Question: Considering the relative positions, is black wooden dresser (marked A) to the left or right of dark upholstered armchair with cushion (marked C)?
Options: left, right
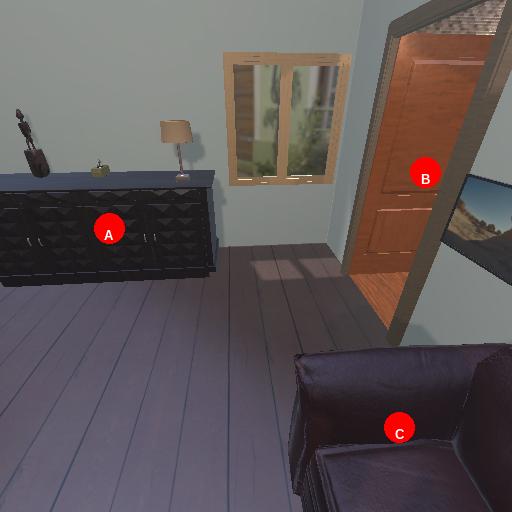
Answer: left